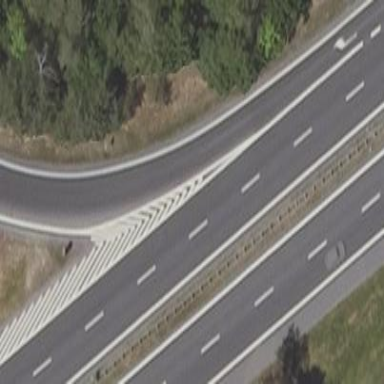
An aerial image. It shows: Asphalt junction on trunk highway.